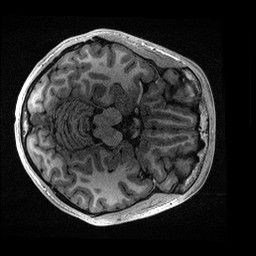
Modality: T1w
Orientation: axial
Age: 17
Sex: male
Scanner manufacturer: ge
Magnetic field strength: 3 T
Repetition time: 0.006952 s
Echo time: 0.00292 s